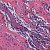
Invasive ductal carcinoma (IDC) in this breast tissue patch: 0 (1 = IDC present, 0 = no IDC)